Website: slack
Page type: payment
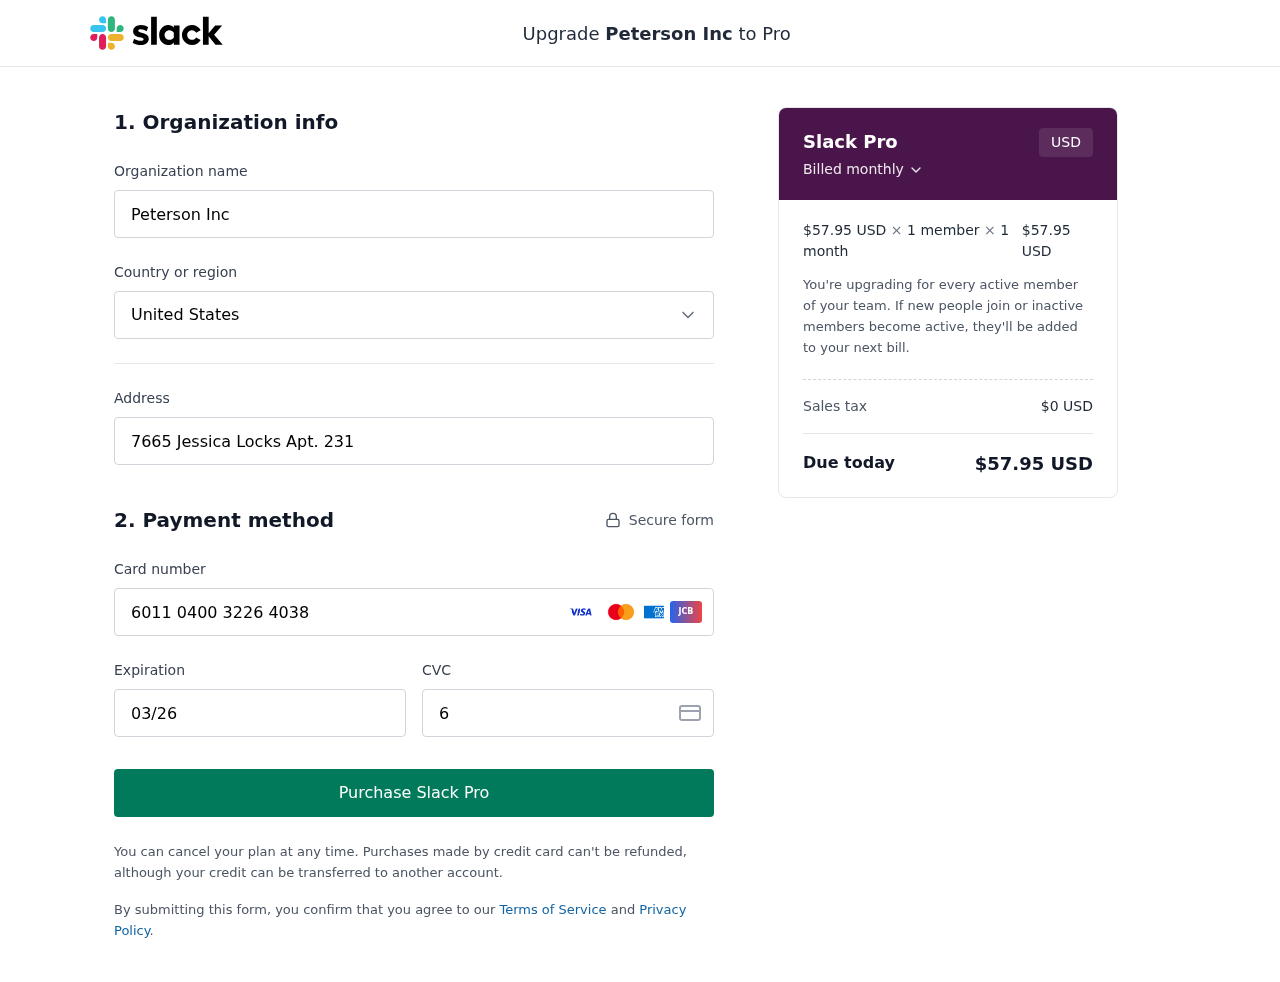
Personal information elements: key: PII_CARD_CVV
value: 626
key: PII_CARD_EXPIRY
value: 03/26
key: PII_CARD_NUMBER
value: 6011 0400 3226 4038
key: PII_COMPANY
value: Peterson Inc
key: PII_COUNTRY
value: United States
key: PII_STREET
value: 7665 Jessica Locks Apt. 231
Product elements: key: PRODUCT1_PRICE
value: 57.95
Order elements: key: ORDER_SUBTOTAL
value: $57.95 USD
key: ORDER_TAX
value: $0 USD
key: ORDER_TOTAL
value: $57.95 USD